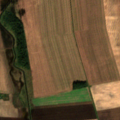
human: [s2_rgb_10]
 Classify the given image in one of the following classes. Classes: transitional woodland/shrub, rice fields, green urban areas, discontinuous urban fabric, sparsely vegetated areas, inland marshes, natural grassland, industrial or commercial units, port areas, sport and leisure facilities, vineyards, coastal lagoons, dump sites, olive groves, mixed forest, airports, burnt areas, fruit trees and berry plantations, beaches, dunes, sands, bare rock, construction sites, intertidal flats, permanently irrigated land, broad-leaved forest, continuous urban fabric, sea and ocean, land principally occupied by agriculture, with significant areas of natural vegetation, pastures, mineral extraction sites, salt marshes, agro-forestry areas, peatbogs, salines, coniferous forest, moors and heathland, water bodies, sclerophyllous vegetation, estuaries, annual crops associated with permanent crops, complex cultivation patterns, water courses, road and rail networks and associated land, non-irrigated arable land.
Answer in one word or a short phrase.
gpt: non-irrigated arable land, land principally occupied by agriculture, with significant areas of natural vegetation